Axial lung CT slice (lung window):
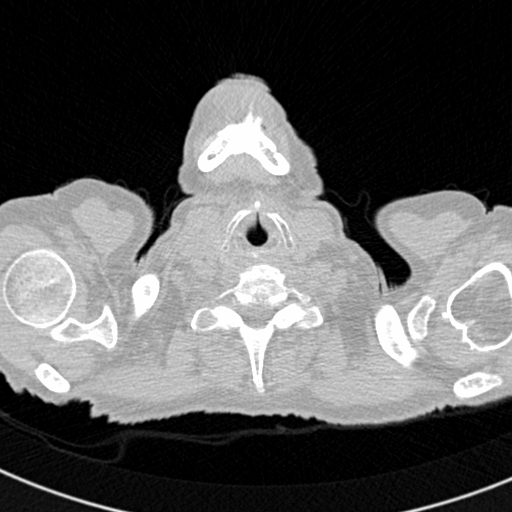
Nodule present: no